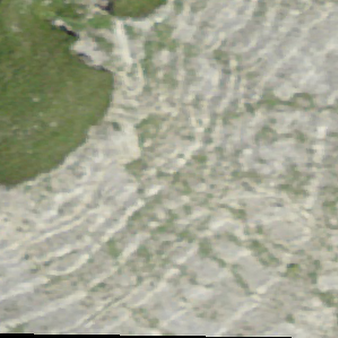
Label: other